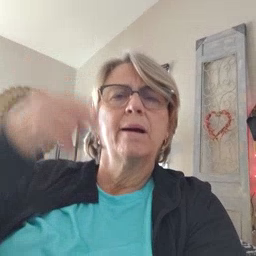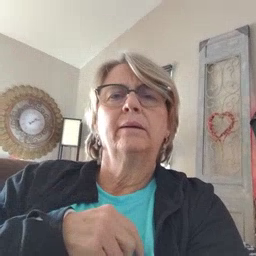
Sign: high